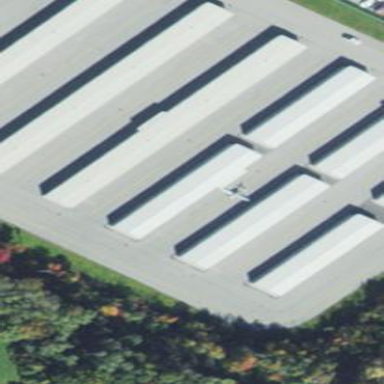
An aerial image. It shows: Hangar building.